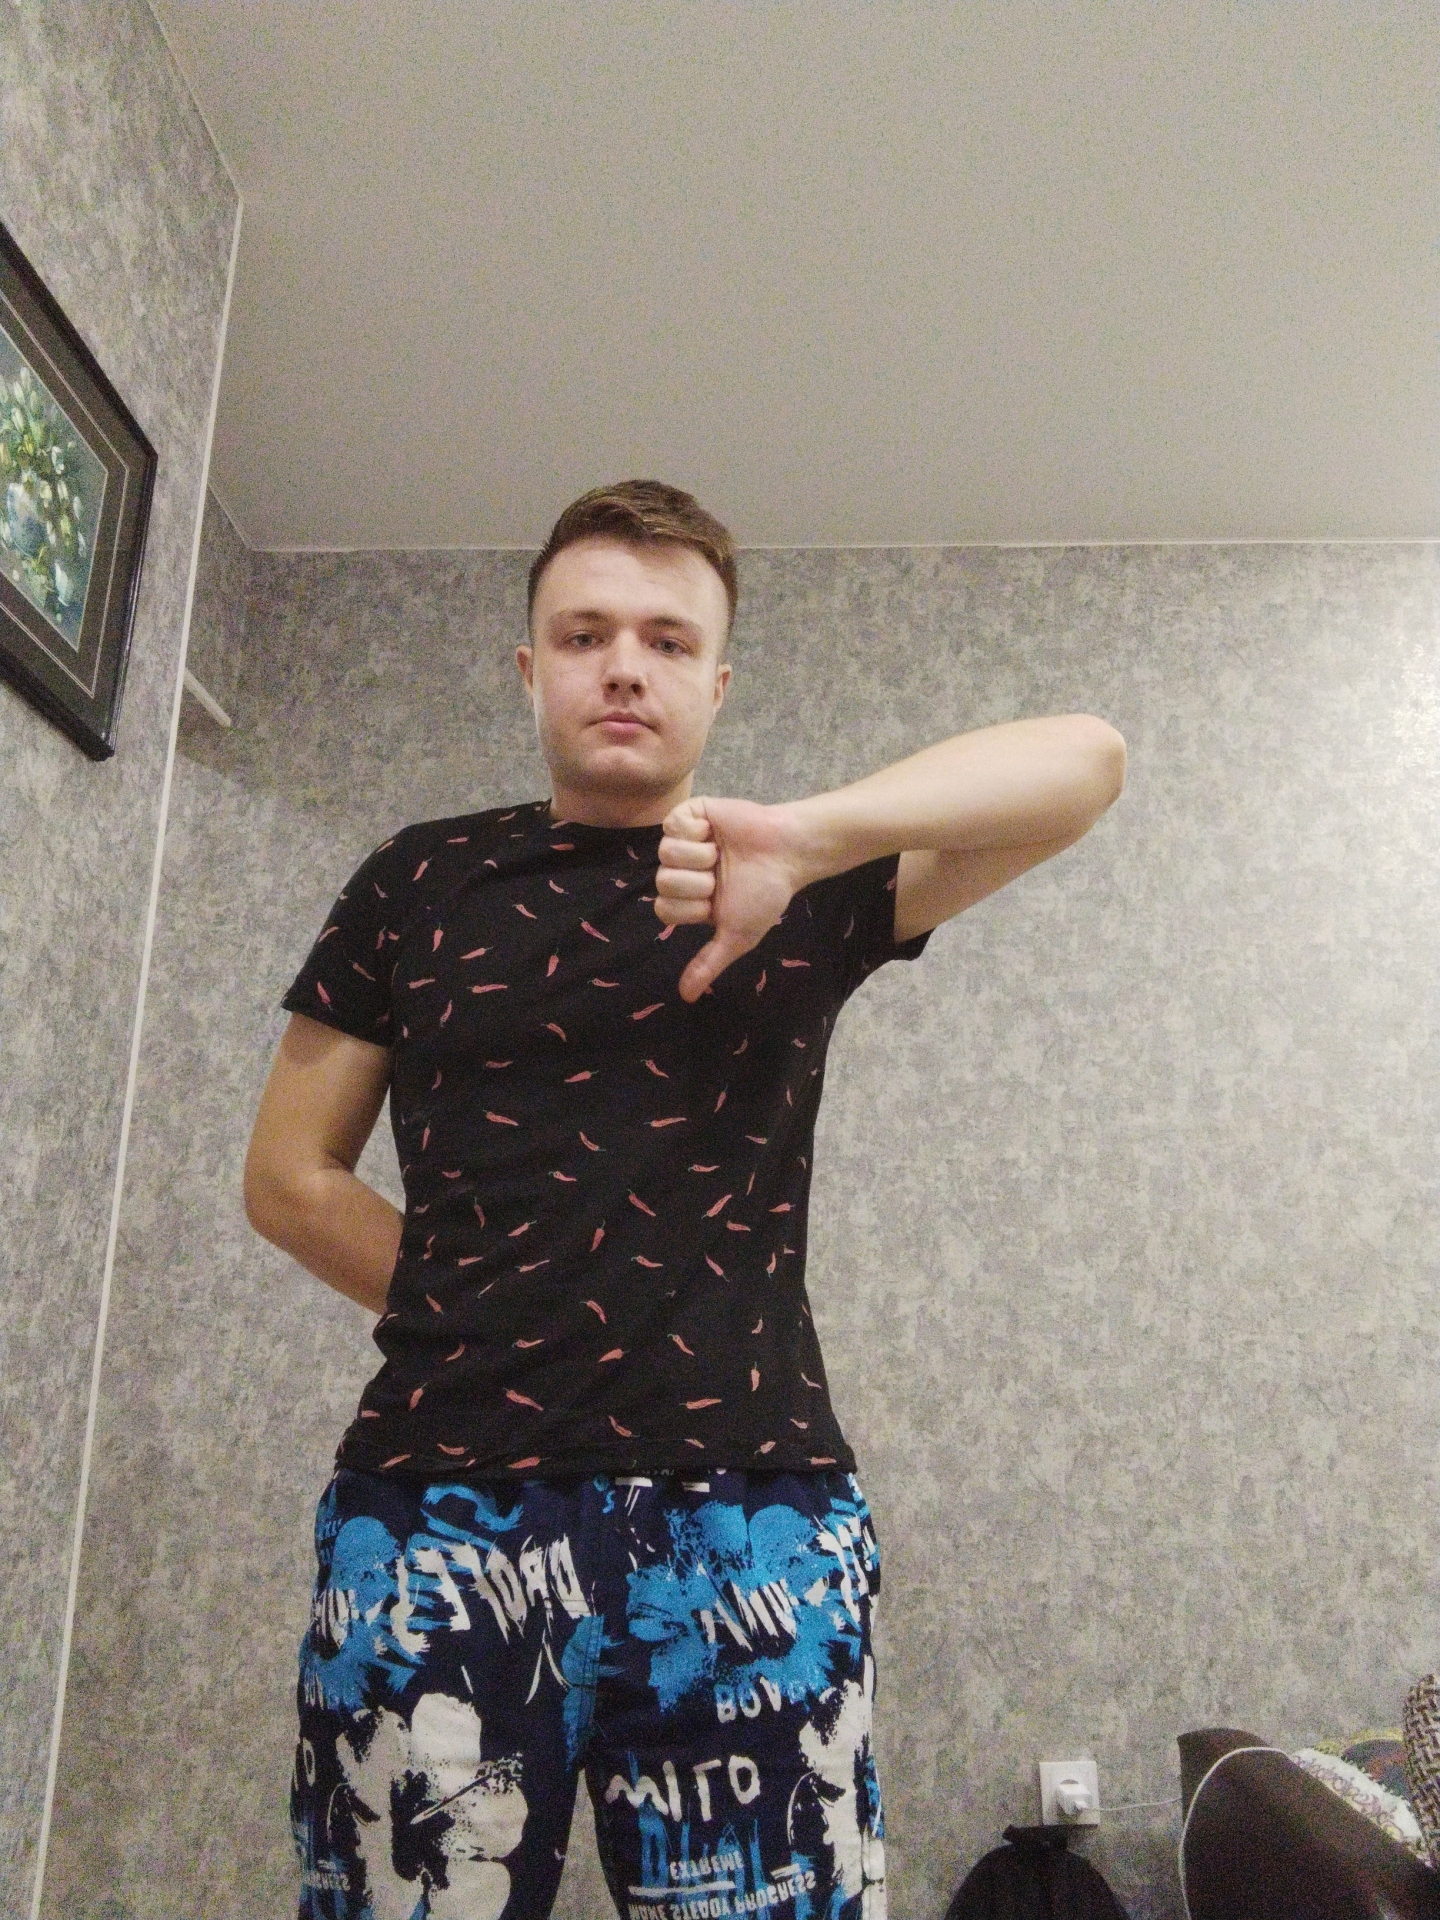
Label: noise